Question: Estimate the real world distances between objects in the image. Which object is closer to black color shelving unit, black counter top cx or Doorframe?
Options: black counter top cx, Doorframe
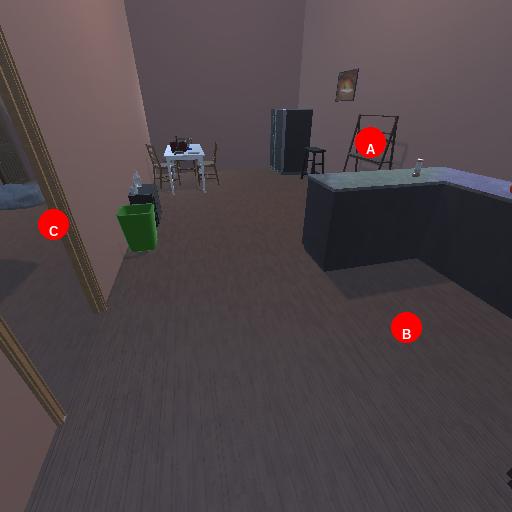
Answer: black counter top cx